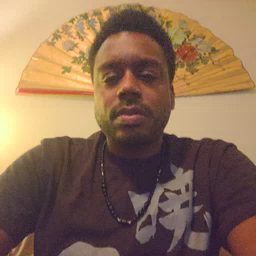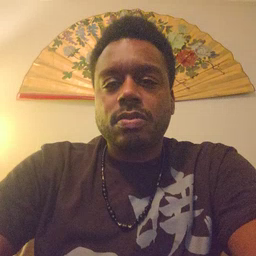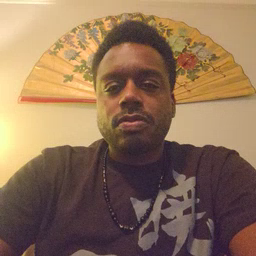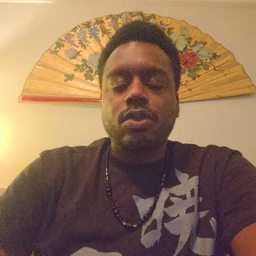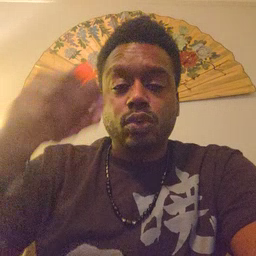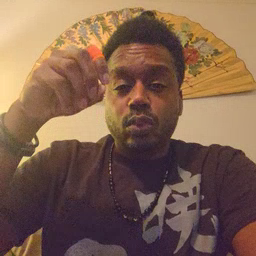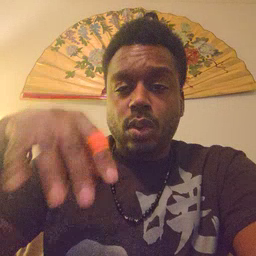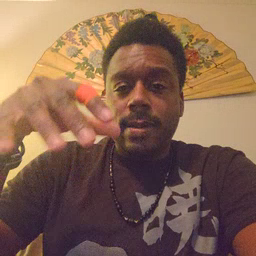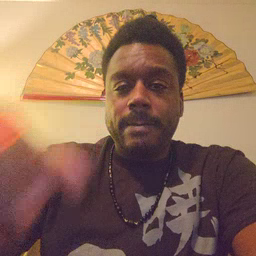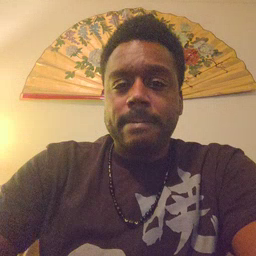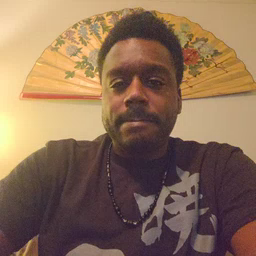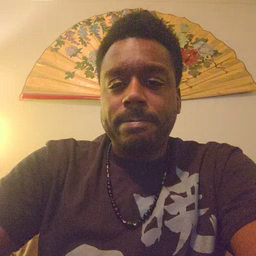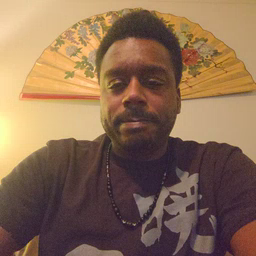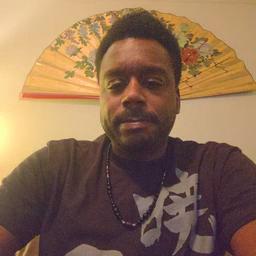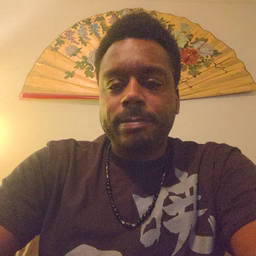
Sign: drop